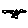
Label: cloud